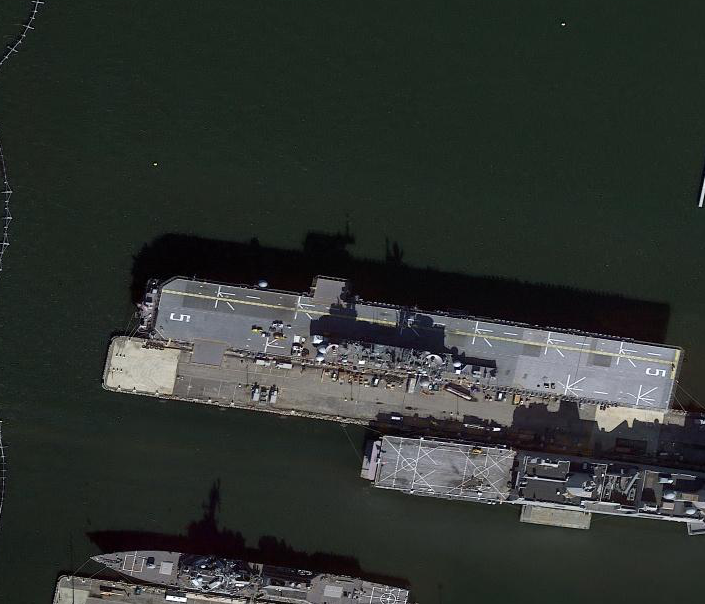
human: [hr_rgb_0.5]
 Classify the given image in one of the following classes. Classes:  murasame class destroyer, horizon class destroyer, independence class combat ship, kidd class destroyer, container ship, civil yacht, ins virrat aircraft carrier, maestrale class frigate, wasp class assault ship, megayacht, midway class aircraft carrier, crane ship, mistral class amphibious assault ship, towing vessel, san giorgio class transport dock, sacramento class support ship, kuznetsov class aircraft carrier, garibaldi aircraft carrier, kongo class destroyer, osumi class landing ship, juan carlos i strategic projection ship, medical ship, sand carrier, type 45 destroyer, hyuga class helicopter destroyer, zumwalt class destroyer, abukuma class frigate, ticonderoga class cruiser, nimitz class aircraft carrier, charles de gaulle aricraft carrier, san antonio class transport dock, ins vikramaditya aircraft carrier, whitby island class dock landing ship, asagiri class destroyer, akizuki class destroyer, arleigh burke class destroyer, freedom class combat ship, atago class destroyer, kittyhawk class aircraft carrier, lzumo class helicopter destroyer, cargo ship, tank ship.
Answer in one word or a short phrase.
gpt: Wasp class assault ship